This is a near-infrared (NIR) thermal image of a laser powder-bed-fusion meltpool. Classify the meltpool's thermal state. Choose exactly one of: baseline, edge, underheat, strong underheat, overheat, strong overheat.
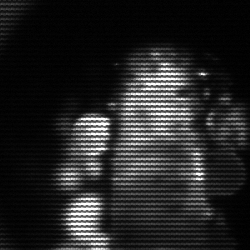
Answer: strong underheat